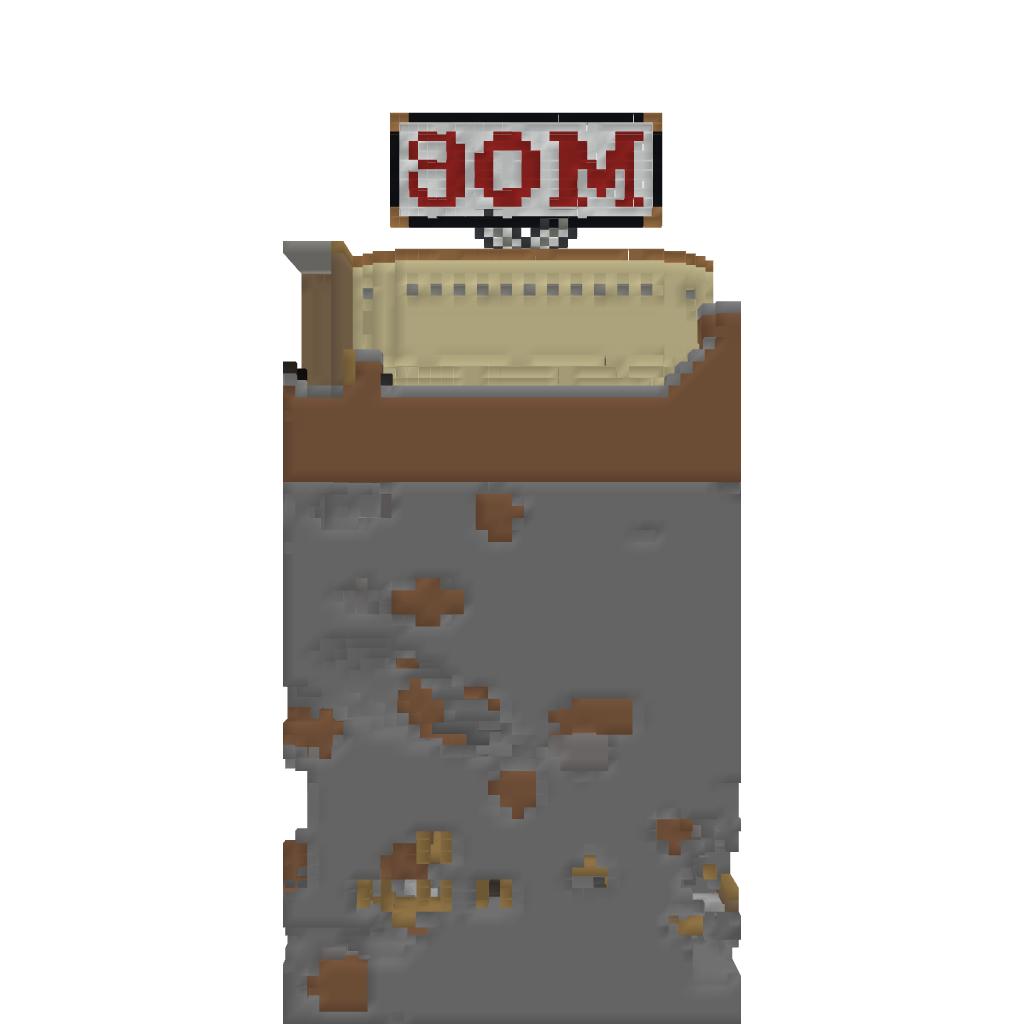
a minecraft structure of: Mob Arena - good for servers